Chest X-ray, PA view. Patient: 20 years old, sex F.
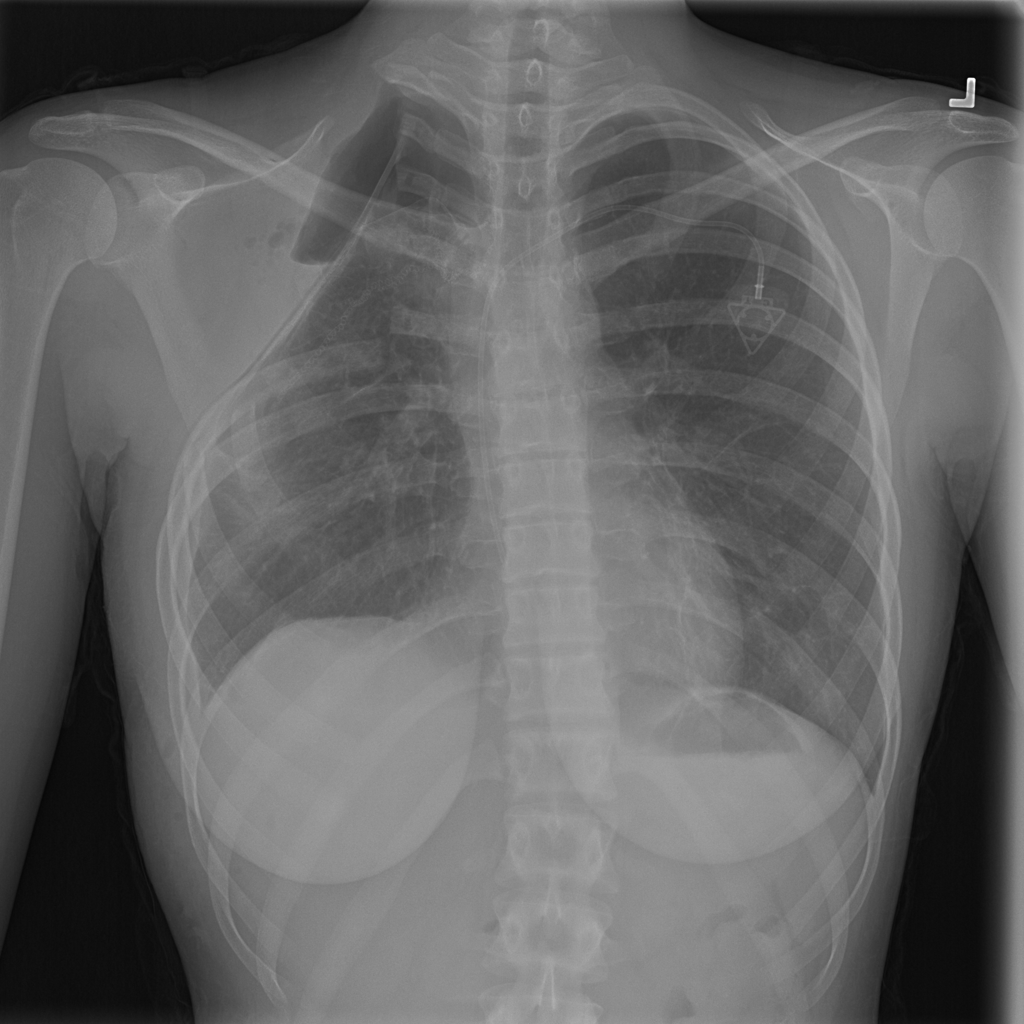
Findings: Infiltration